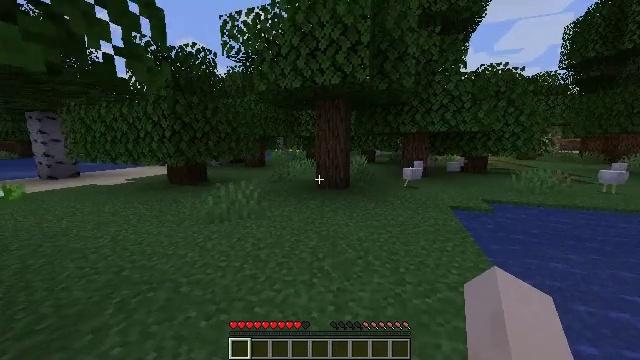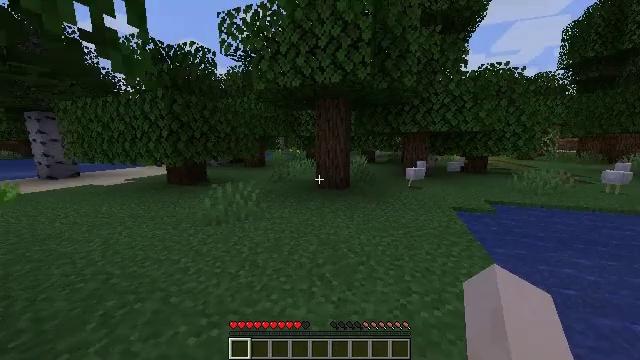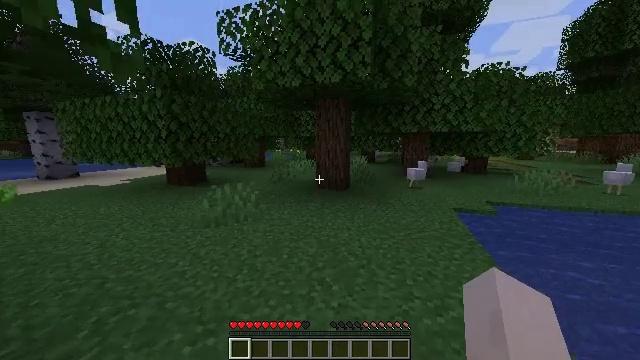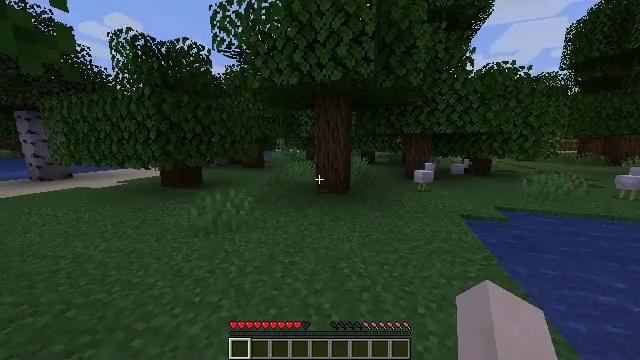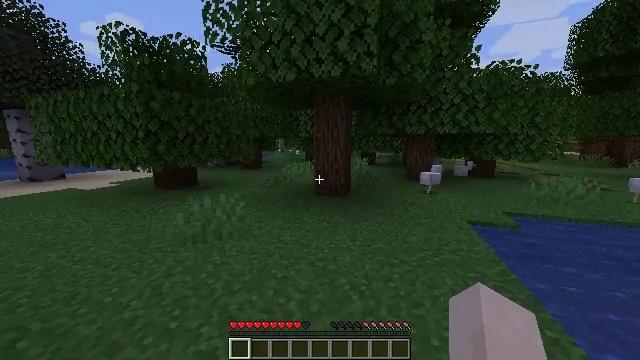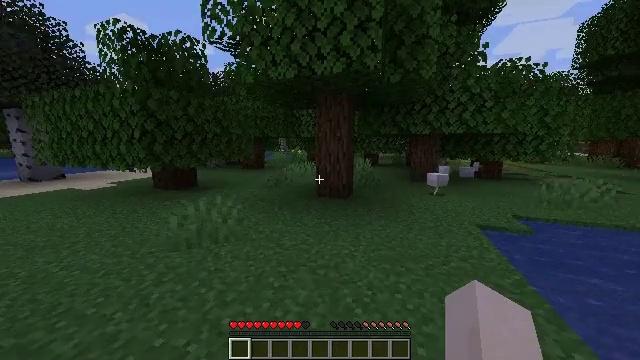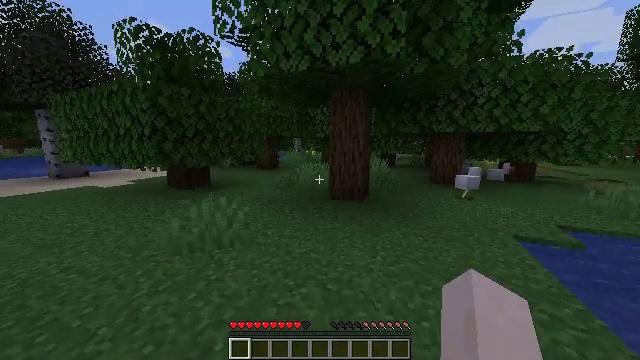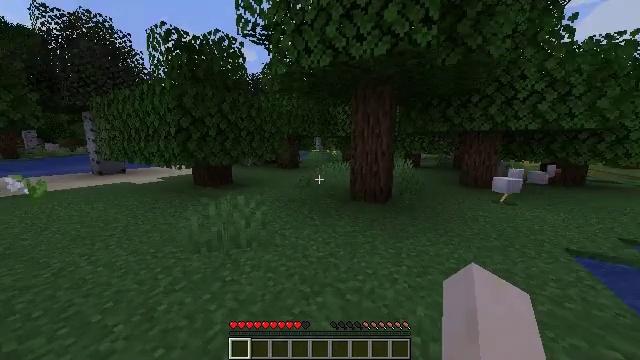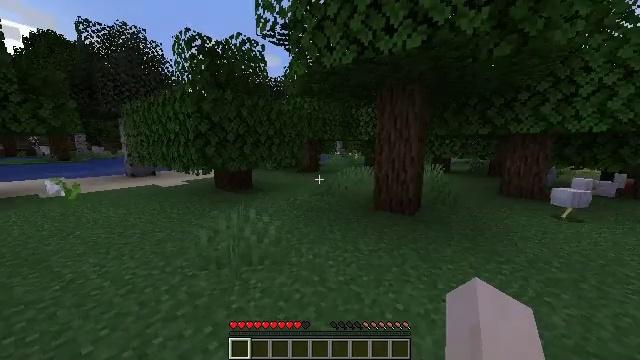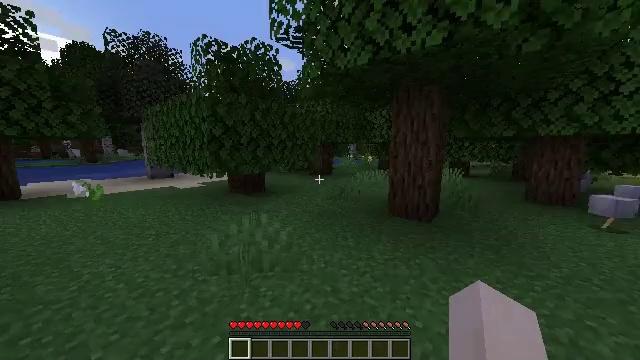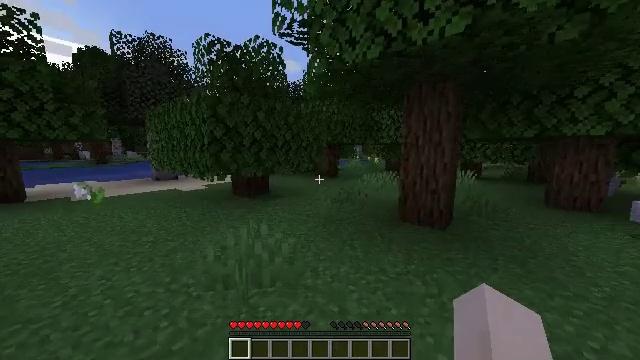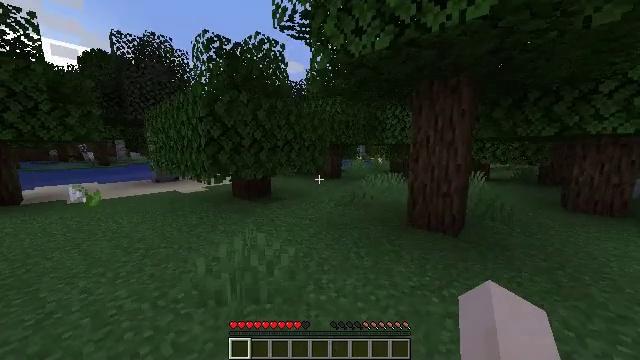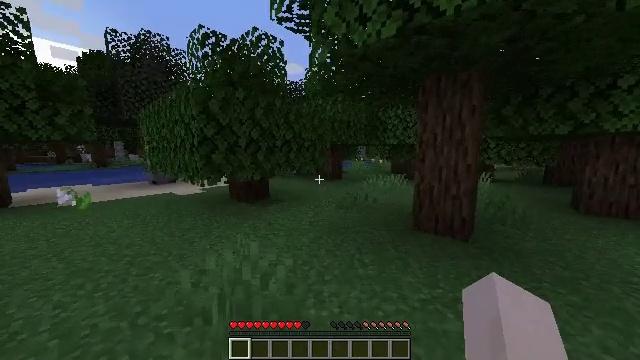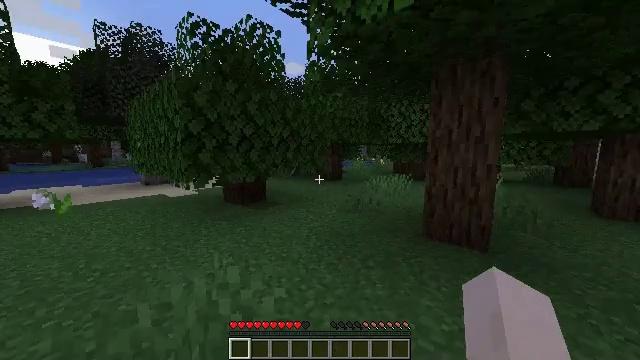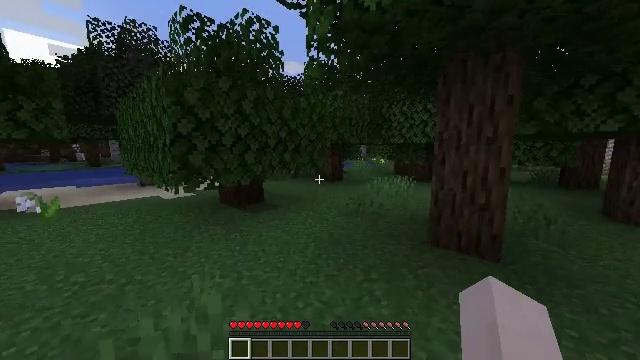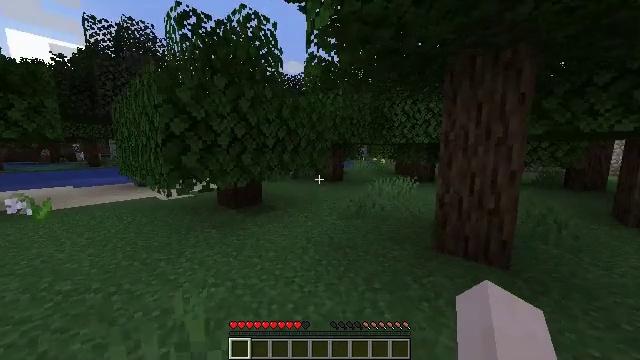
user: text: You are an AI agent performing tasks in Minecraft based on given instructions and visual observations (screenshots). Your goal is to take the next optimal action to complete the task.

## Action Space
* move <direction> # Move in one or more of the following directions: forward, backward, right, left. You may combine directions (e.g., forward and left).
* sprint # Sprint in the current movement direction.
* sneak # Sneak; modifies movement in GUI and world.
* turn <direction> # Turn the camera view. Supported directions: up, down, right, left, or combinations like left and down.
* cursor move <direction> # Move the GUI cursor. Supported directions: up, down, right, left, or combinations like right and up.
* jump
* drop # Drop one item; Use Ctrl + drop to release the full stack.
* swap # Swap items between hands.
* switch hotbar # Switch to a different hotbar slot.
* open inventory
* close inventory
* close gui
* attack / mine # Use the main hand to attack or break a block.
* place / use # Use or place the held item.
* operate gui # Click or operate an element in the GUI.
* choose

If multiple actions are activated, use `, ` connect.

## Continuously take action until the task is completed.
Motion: motion action
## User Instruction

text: Mine the purple bed.
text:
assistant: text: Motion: move forward, sprint
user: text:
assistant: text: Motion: move forward, sprint
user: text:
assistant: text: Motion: move forward, sprint
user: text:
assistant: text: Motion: move forward, sprint
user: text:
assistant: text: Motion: move forward, sprint
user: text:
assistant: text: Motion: move forward, sprint, turn left
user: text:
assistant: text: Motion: move forward, sprint, turn left
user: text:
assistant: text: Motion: move forward, sprint, turn left
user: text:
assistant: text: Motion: move forward, sprint, turn left
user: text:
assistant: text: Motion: move forward, sprint, turn left
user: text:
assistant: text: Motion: move forward, sprint
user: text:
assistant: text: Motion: move forward, sprint
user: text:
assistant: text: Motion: move forward, sprint
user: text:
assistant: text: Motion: move forward, sprint
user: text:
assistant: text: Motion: move forward, sprint
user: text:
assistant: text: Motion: move forward, sprint
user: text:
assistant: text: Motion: move forward, sprint, turn down
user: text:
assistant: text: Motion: move forward, sprint, turn right and down
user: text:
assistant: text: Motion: move forward, sprint, turn right and down
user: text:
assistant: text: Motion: move forward, sprint, turn right
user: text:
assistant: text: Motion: move forward, sprint, turn right
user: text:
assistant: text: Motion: move forward, sprint
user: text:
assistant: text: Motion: move forward, sprint
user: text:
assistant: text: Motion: move forward, sprint
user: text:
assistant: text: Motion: move forward, sprint
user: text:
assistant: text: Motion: move forward, sprint
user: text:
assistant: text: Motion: move forward, sprint
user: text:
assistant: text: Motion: move forward, sprint
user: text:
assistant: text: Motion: move forward, sprint, turn right
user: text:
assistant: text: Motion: move forward, sprint, turn right